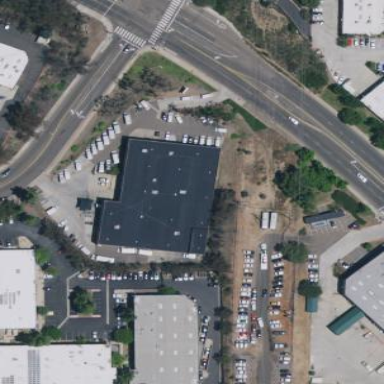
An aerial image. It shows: Industrial building.